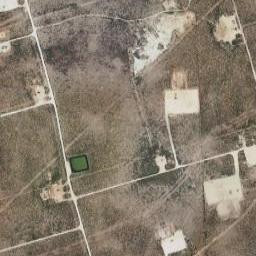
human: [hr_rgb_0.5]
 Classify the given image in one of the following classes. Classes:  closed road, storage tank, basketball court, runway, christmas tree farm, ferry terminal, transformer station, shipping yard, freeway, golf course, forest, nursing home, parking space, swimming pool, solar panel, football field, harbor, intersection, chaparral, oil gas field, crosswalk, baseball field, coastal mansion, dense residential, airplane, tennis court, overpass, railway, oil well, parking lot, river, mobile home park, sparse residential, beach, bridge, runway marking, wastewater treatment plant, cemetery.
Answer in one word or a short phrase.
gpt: oil gas field